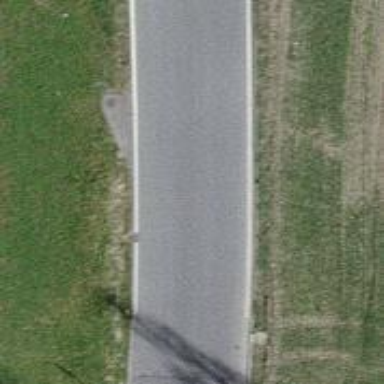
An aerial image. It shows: Tertiary road with asphalt surface.